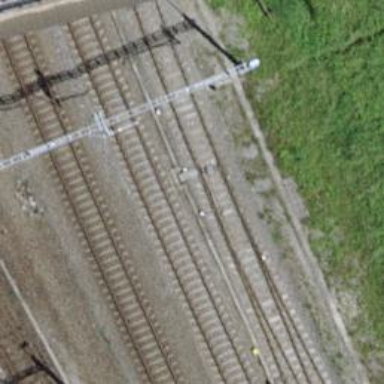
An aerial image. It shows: Railway switch.